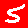
Digit: 5